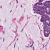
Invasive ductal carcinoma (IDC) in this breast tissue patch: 1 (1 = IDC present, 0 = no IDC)